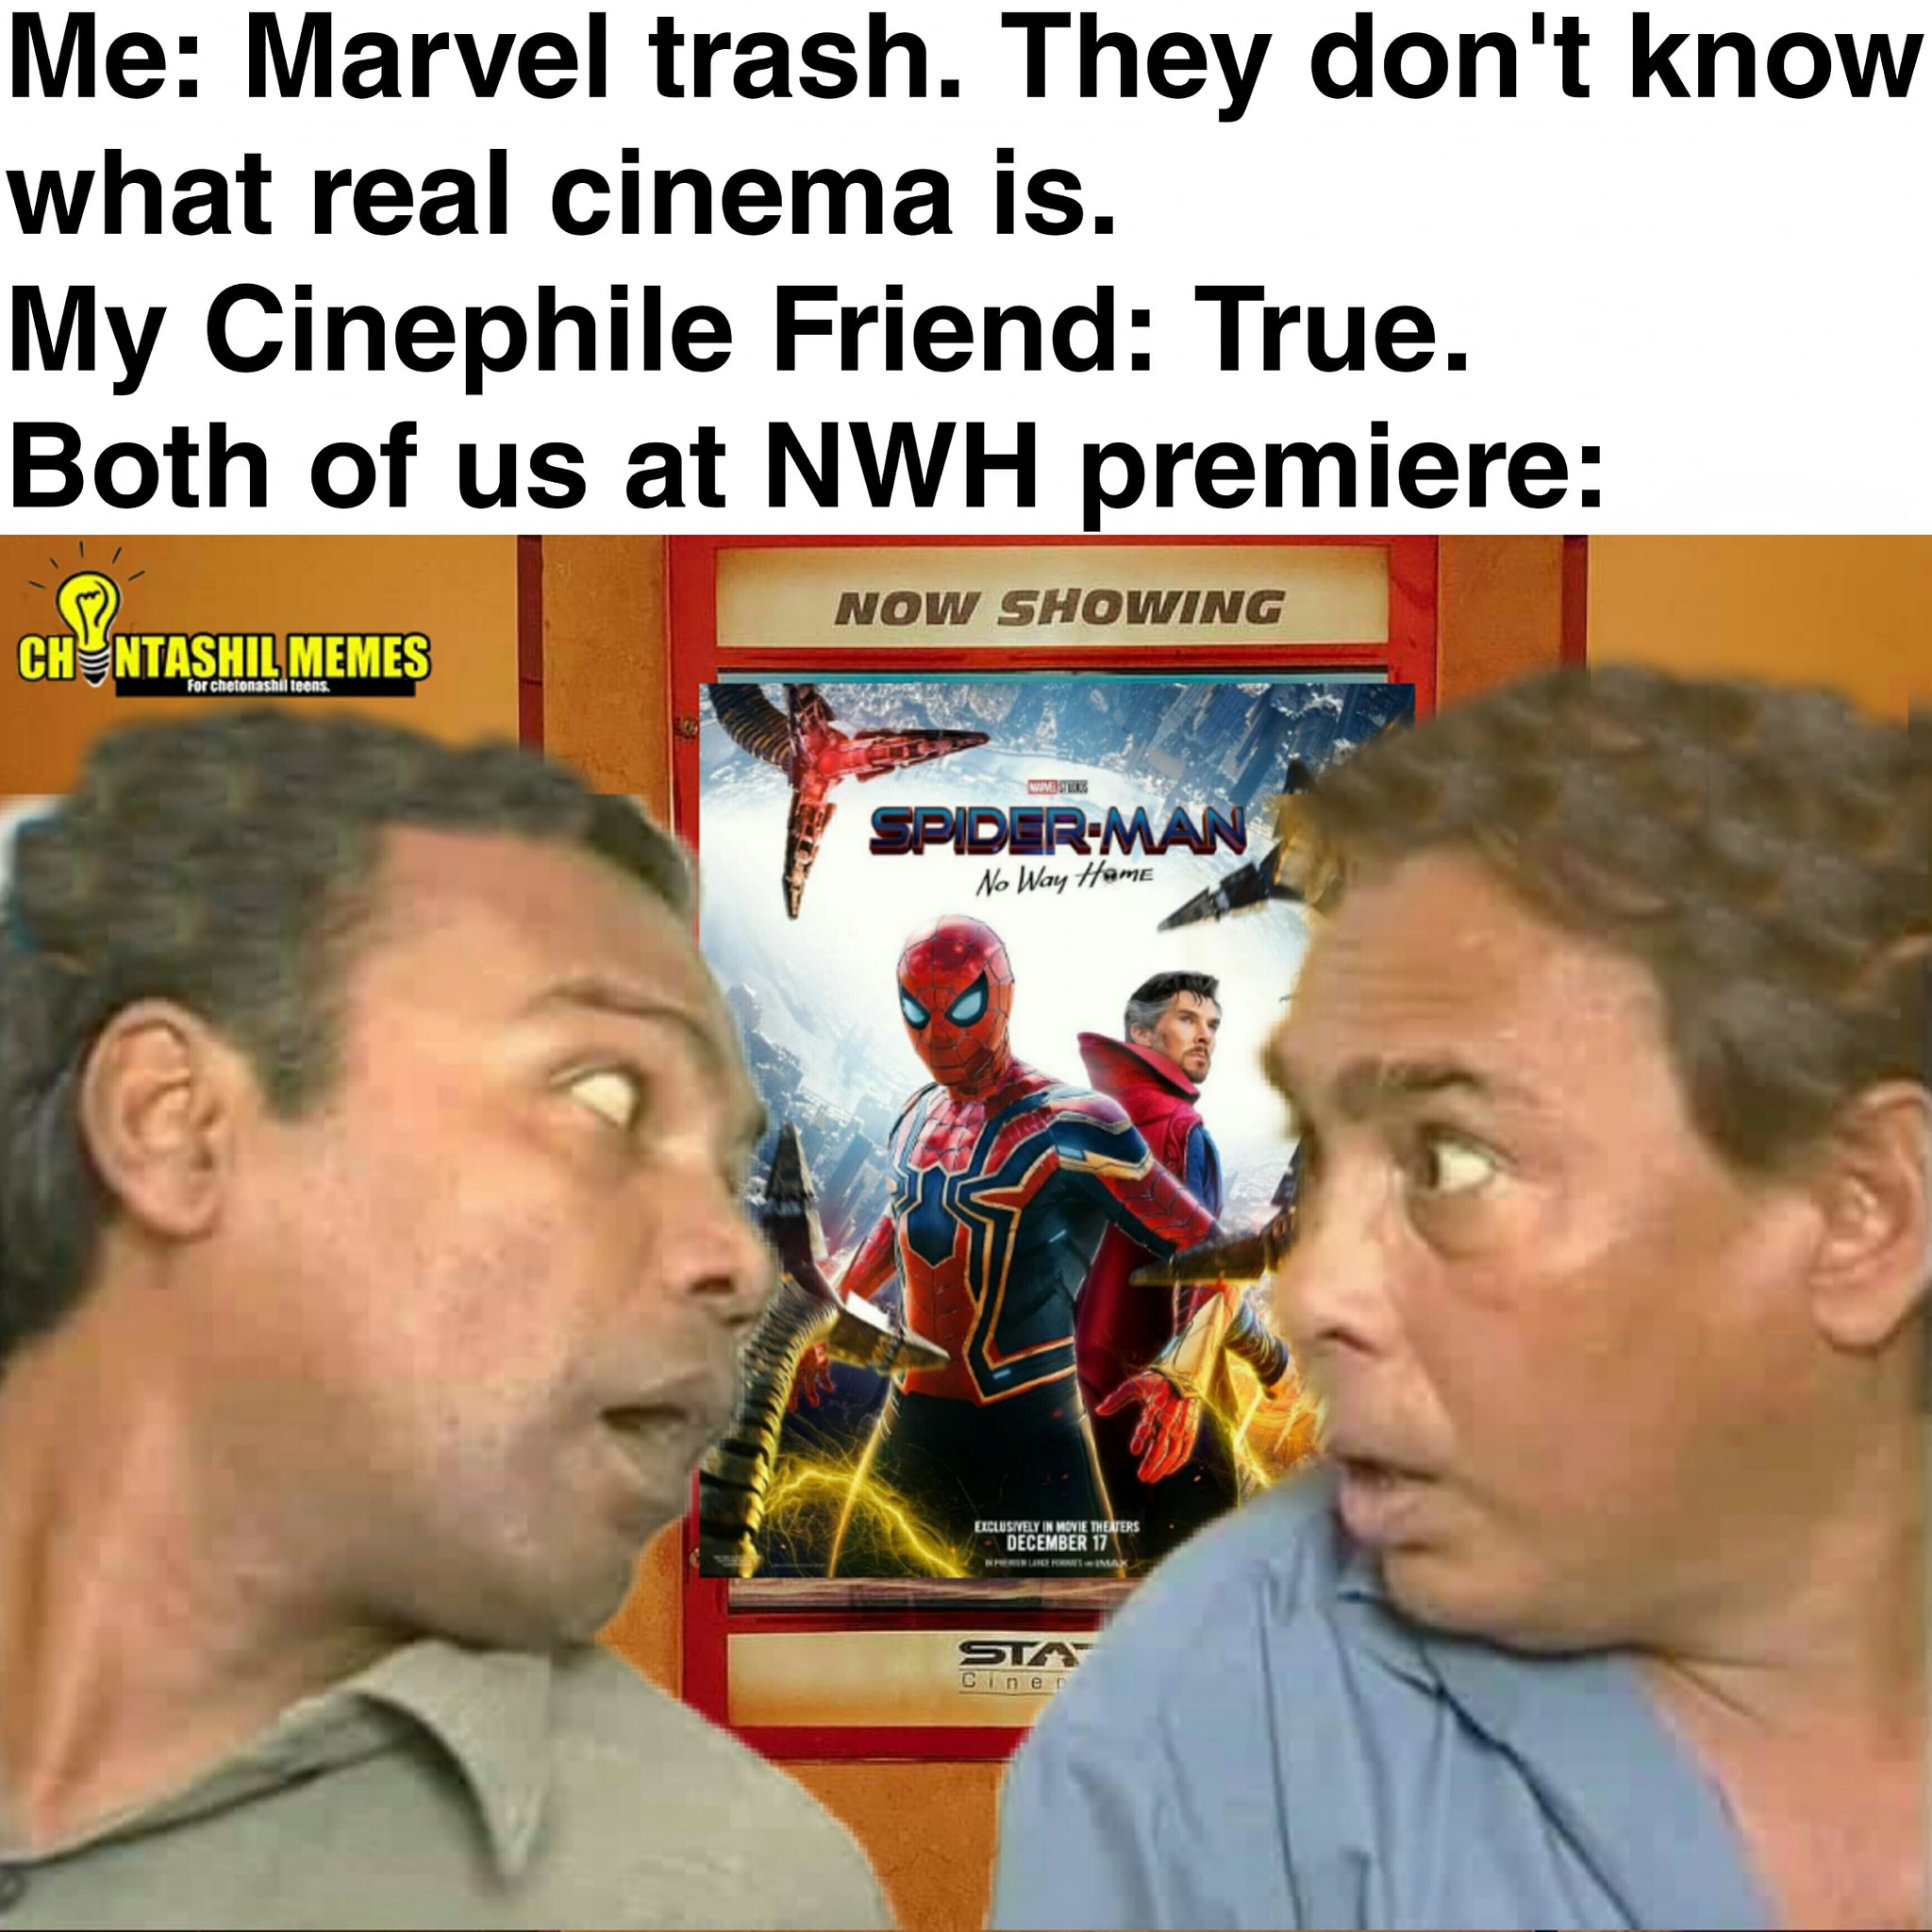
Caption: Me: Marvel trash. They don't know what real cinema is.   My cinephile Friend : True.  Both of us at NWH premiere:
Label: non-hate